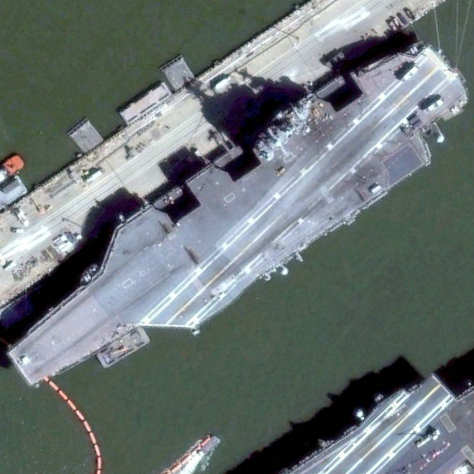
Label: aircraft_carrier